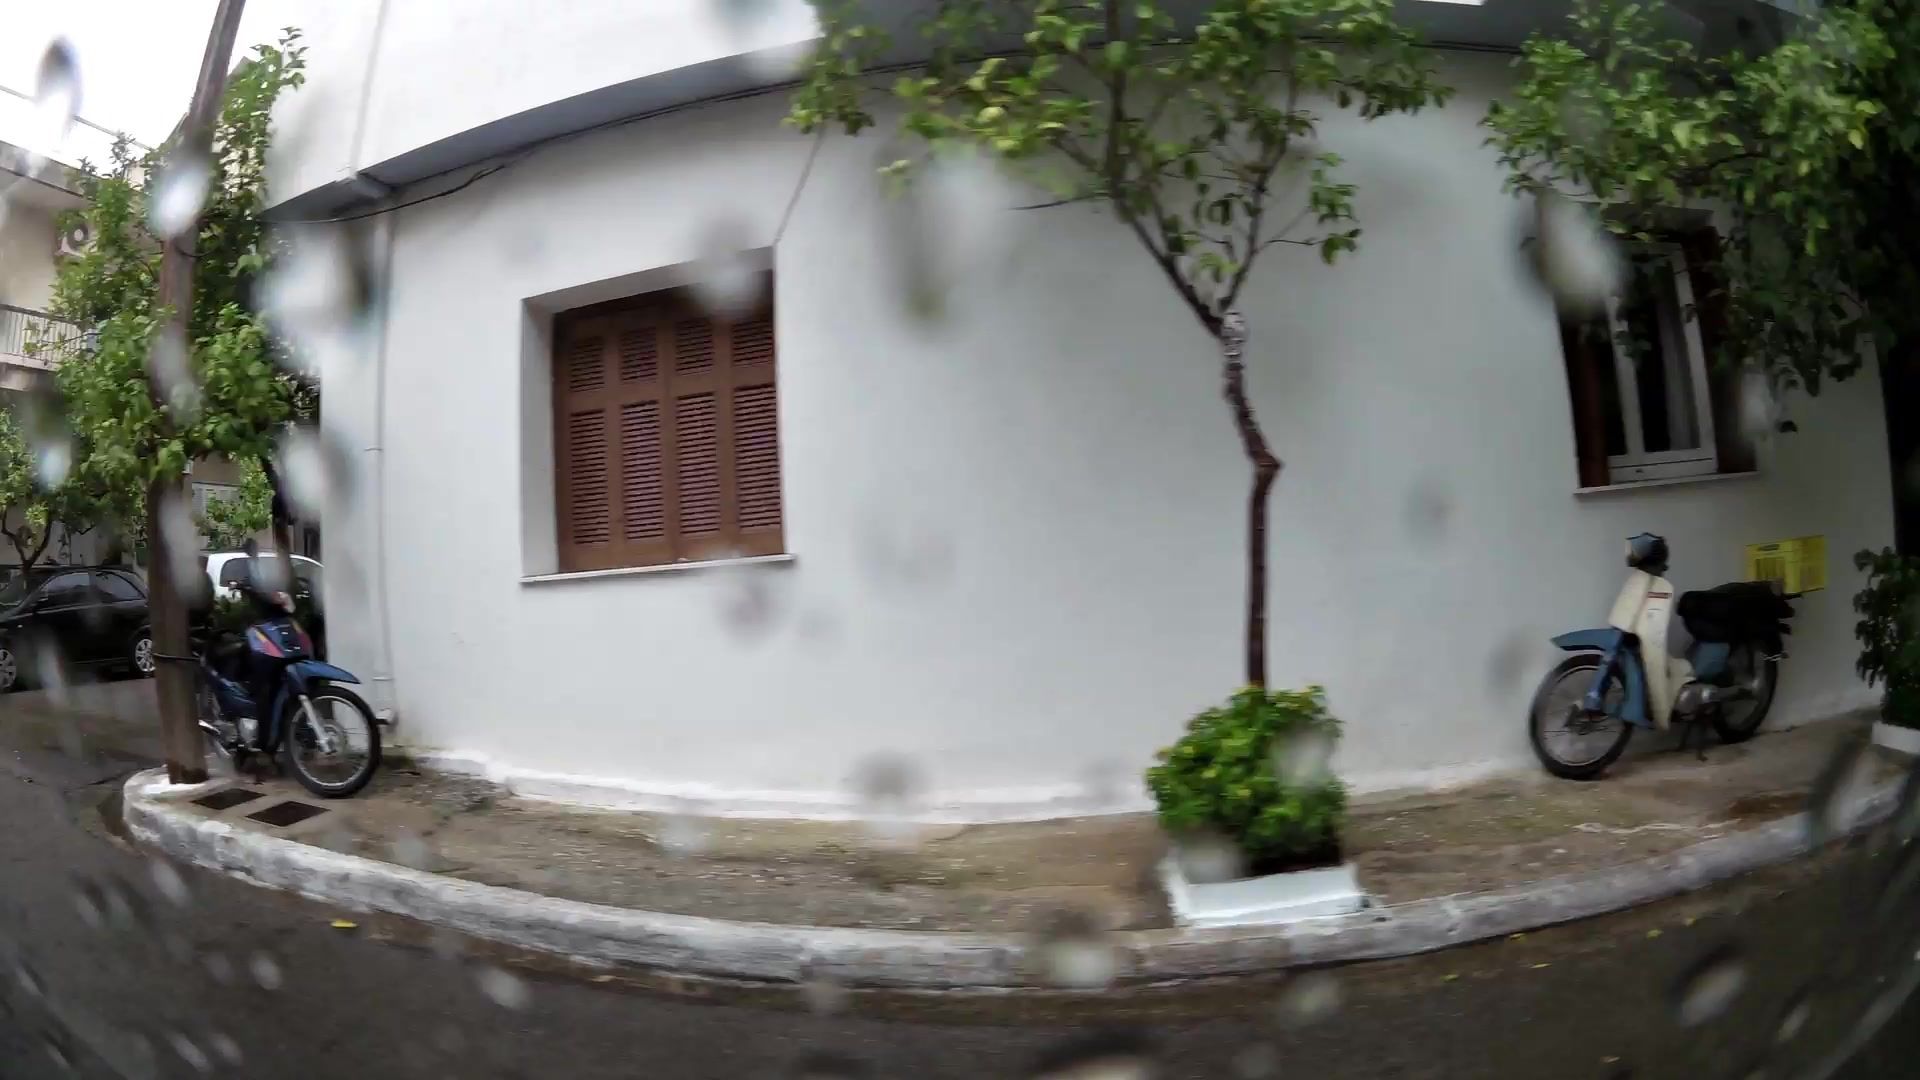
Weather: snowy
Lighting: day
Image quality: good
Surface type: driving surface
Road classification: steps, residential
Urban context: urban centre
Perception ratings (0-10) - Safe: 4.63, Lively: 7.74, Beautiful: 5.67, Boring: 2.79, Depressing: 2.41, Wealthy: 6.37